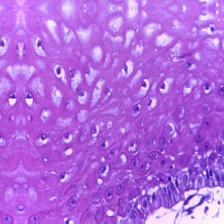
Diagnosis: Normal